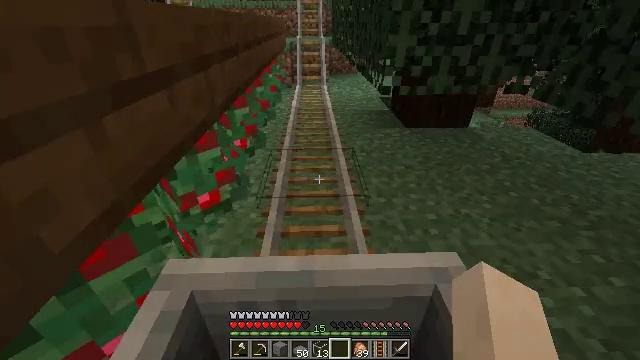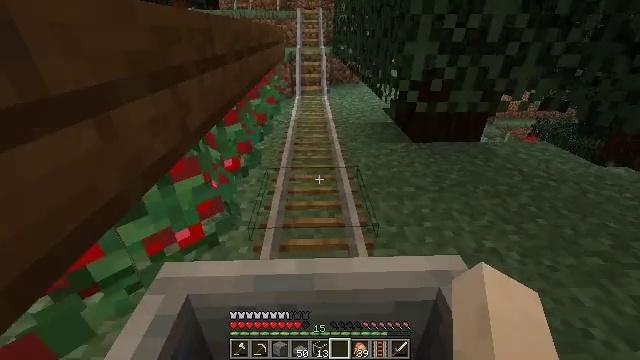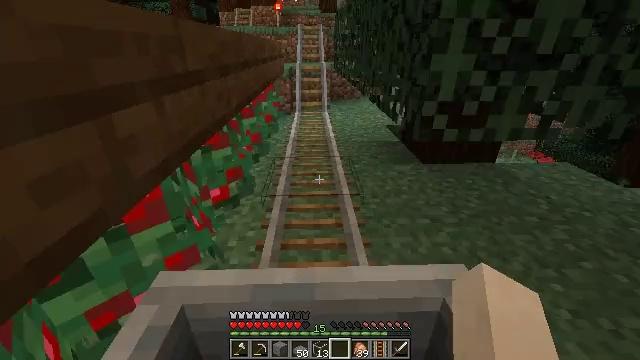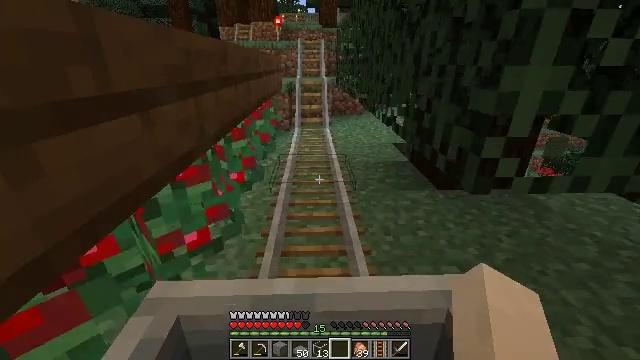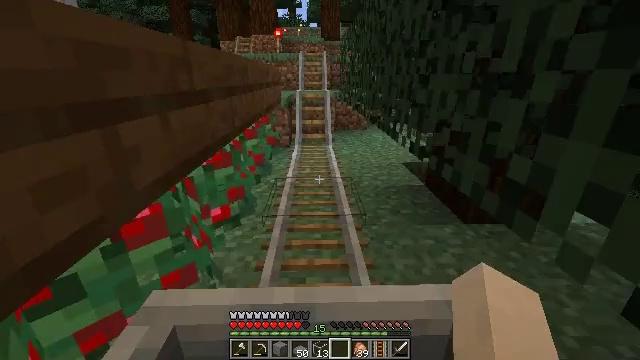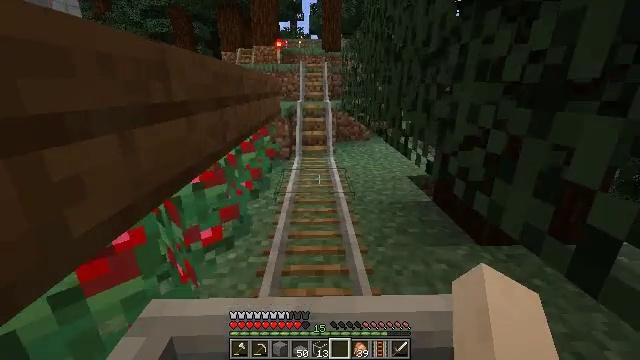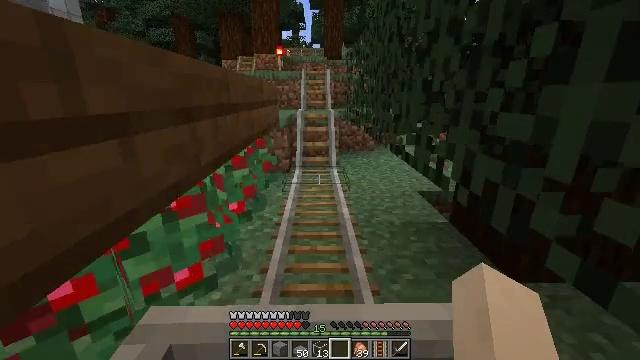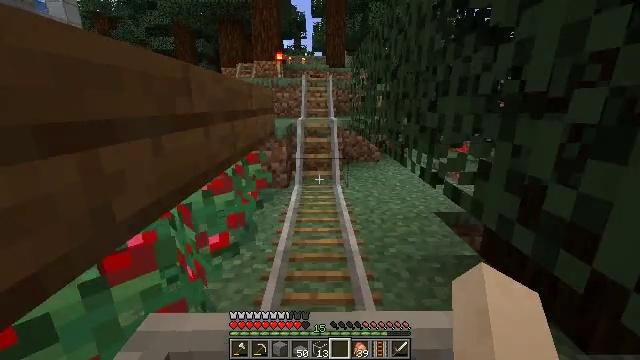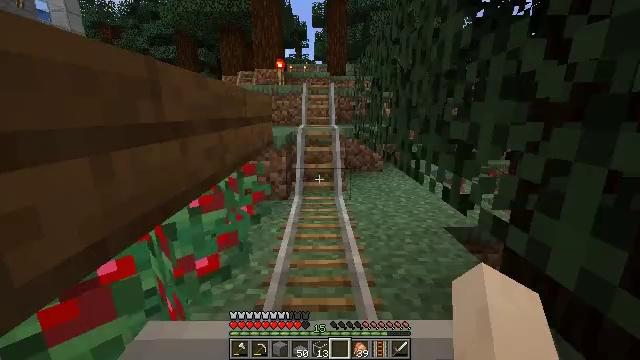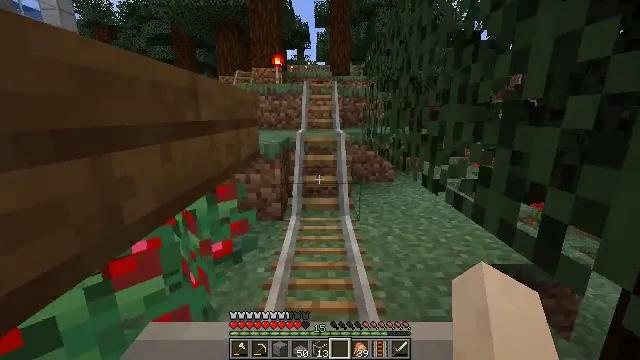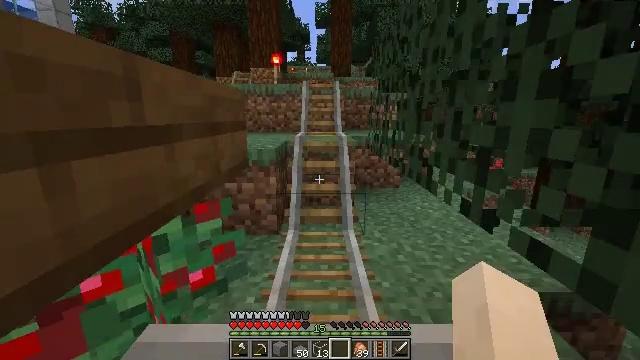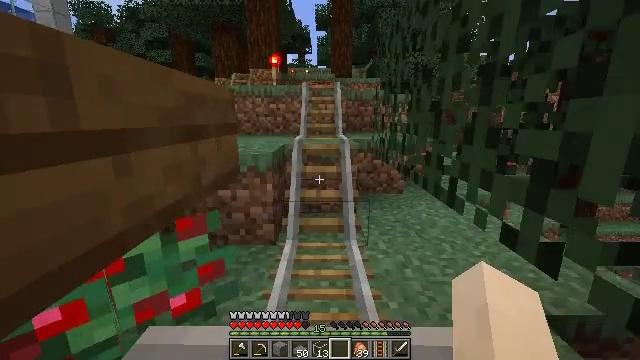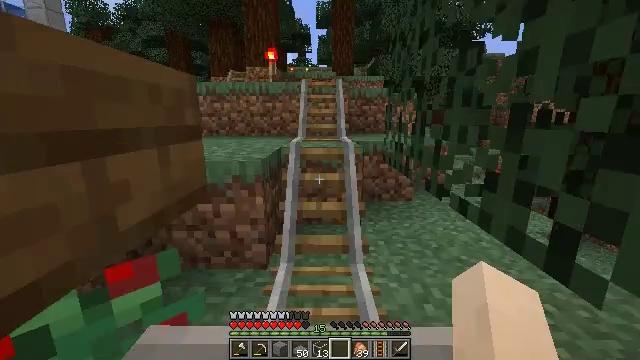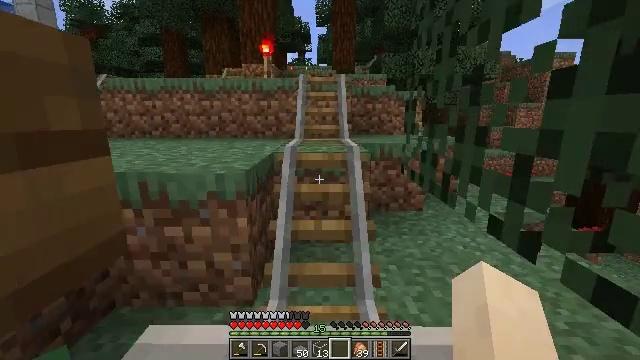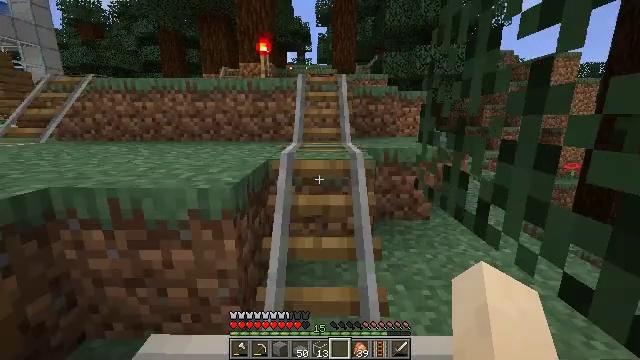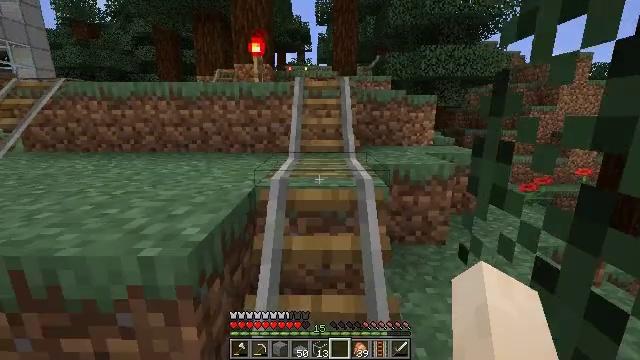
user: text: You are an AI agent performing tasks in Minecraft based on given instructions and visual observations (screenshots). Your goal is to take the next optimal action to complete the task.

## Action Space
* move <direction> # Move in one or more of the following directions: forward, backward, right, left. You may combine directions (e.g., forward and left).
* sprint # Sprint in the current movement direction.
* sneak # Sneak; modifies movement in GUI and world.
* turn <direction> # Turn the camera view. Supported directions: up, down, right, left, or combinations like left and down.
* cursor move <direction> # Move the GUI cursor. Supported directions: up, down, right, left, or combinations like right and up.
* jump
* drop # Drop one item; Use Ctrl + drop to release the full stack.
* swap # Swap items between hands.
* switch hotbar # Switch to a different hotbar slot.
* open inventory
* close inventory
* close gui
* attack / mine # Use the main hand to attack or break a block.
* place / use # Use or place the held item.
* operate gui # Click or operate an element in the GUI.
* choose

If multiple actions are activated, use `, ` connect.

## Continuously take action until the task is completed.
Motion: motion action
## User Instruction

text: Gather stripped spruce log from the tree.
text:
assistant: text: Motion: turn up
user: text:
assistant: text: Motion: turn up
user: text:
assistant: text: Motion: turn up
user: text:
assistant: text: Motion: turn up
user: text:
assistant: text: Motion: turn up
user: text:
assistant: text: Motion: turn up
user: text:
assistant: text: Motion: turn up
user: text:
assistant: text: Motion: turn up
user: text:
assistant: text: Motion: no_op
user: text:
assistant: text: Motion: no_op
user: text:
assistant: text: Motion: no_op
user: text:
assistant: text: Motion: no_op
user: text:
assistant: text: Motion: no_op
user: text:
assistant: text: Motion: no_op
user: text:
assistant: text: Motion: no_op
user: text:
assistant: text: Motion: no_op
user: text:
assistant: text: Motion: no_op
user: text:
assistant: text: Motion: no_op
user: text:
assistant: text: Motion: no_op
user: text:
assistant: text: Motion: no_op
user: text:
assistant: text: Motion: no_op
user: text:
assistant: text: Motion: no_op
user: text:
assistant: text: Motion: no_op
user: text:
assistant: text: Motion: no_op
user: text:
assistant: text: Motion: no_op
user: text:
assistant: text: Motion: no_op
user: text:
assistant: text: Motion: no_op
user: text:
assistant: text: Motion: no_op
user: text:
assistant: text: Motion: no_op
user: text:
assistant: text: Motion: no_op